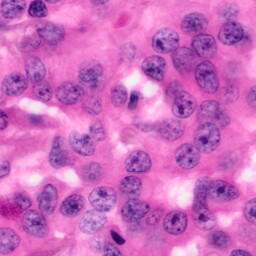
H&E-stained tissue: Pancreatic